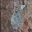
Label: 6